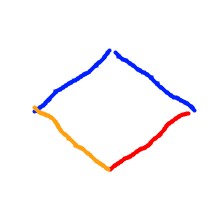
Shape: rhombus